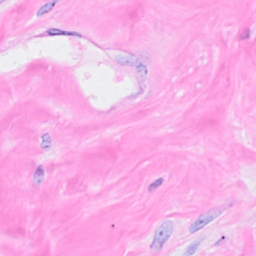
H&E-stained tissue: Breast